Question: Is it possible to hide or delete the date and author that appears at the end of every content added to Orchard? I can't find any way to do that from the Dashboard :(
I have Orchard 1.6.0 and Bootstrap theme.
Below is an image of what I'm trying to quit / hide:

Thanks for the help. Have a great day.
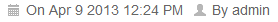
Answer: Hide them by adding this to your theme's 'Placement.info':
'''
<Match DisplayType="Detail">
<Place Parts_Title="-"/>
<Place Parts_Common_Metadata="-"/>
</Match>
<Match DisplayType="Summary">
<Place Parts_Title="-"/>
<Place Parts_Common_Metadata="-"/>
</Match>
'''
You can use Orchard's shape tracing feature to identify these parts and then show/hide them in your 'placement.info'.